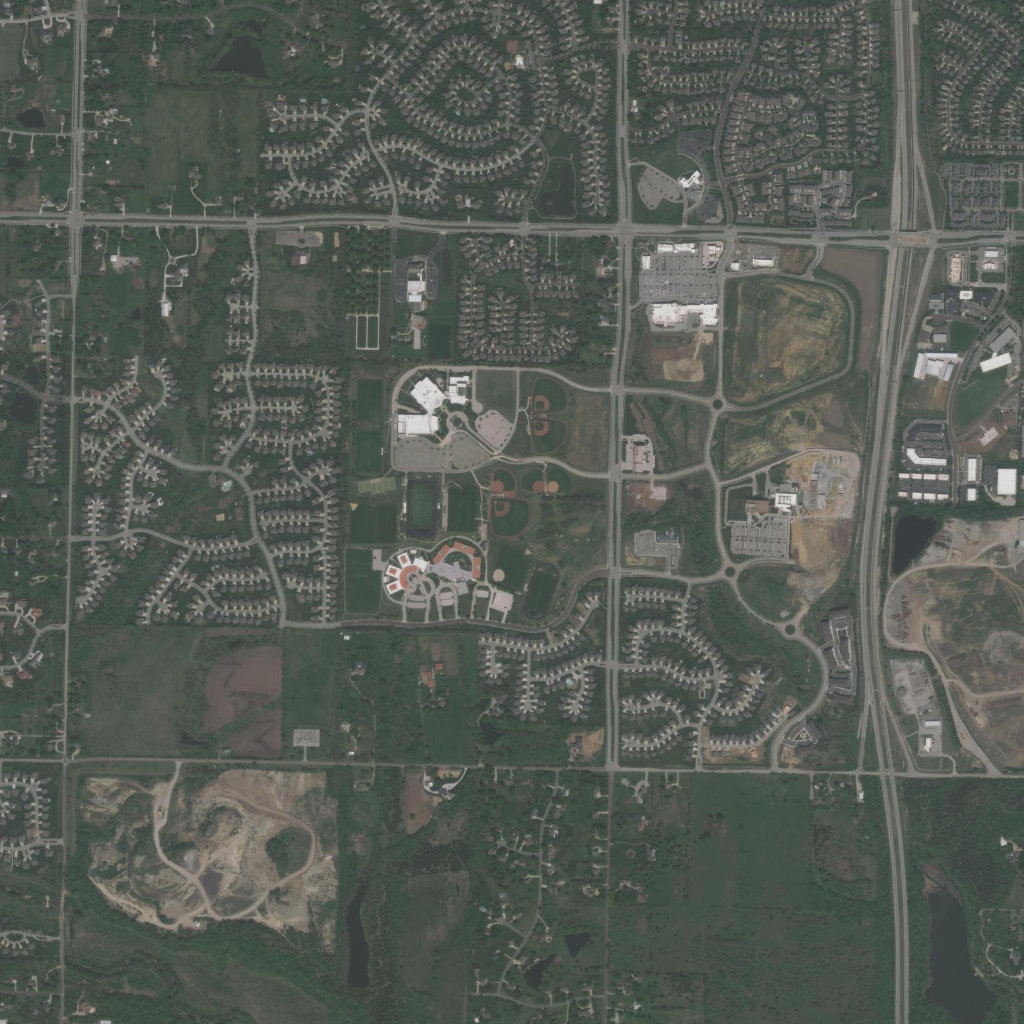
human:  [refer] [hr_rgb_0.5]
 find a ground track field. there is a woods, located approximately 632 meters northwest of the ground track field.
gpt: <box>[[39, 47, 42, 52, 0]]</box>